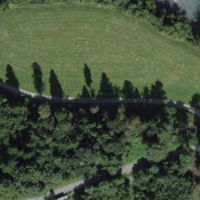
EUNIS habitat code: 43
Species observed at this site:
Petasites albus